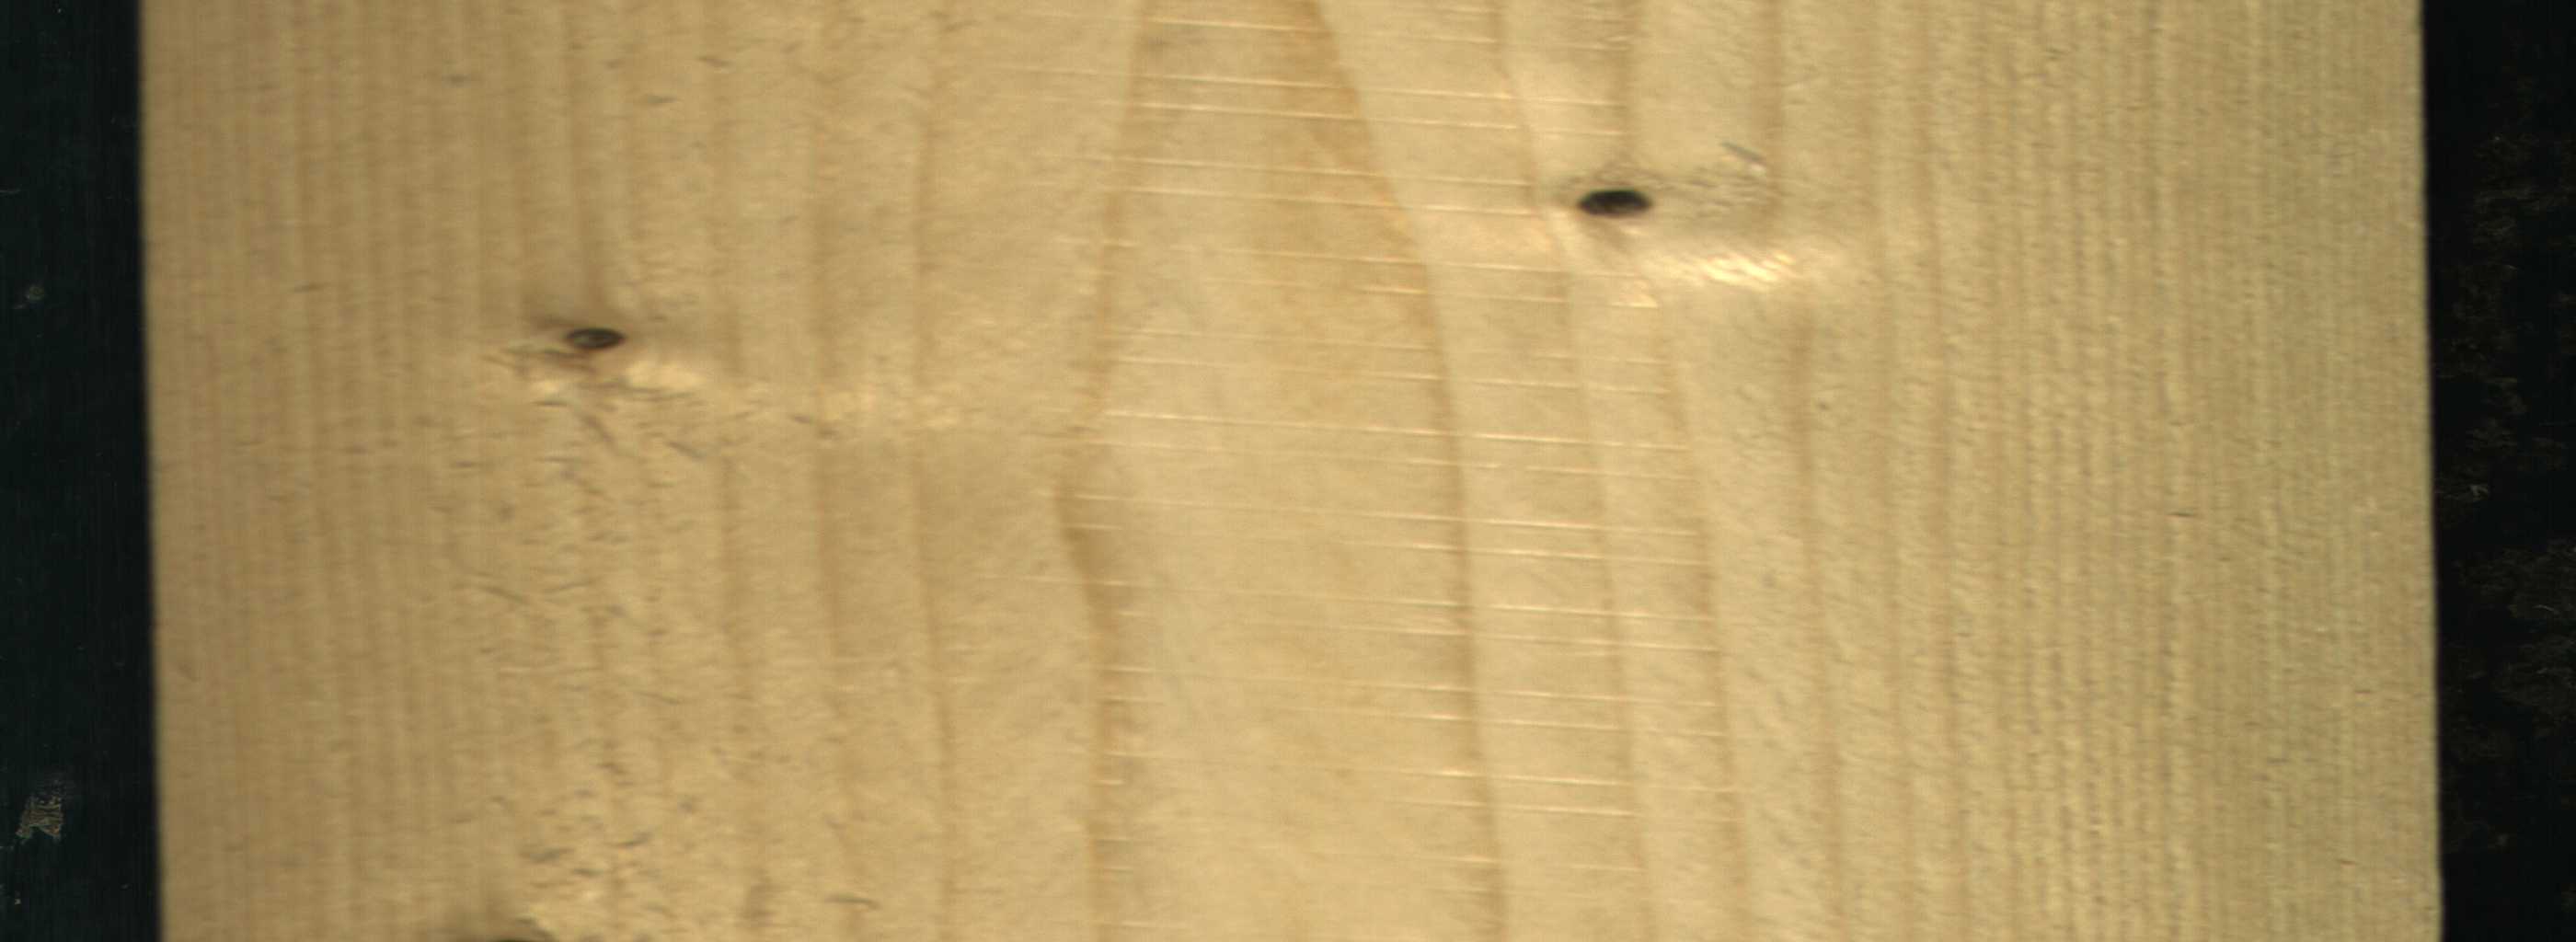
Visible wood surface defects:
Dead_Knot
Dead_Knot